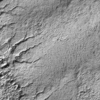
Label: not_dusty